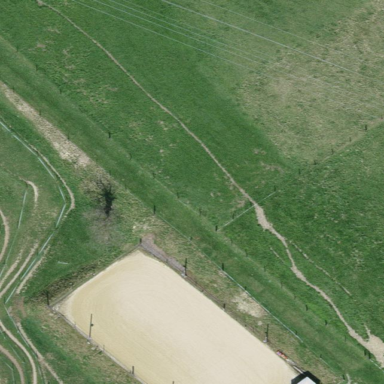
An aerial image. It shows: Fence is in the image.